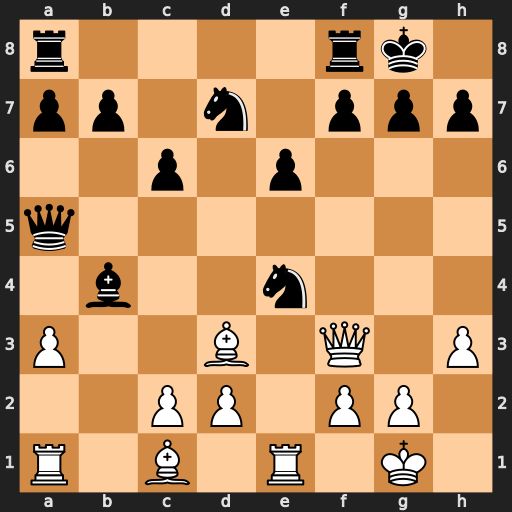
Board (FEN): r4rk1/pp1n1ppp/2p1p3/q7/1b2n3/P2B1Q1P/2PP1PP1/R1B1R1K1
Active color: w
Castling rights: -
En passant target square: -
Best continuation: Qxe4 Nf6 Qxb4 Qxb4 axb4